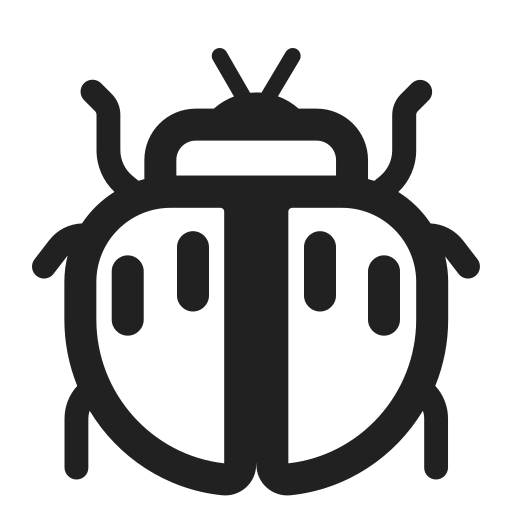
beetle high contrast